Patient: sex M, age 73
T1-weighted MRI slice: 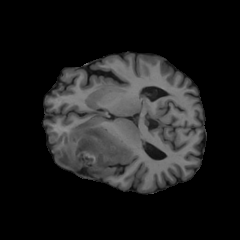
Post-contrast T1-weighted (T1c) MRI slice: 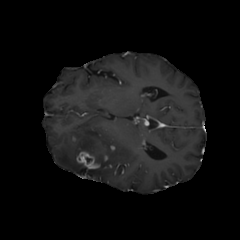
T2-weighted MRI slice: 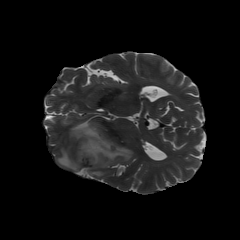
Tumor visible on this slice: yes
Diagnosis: Glioblastoma, IDH-wildtype
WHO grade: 4